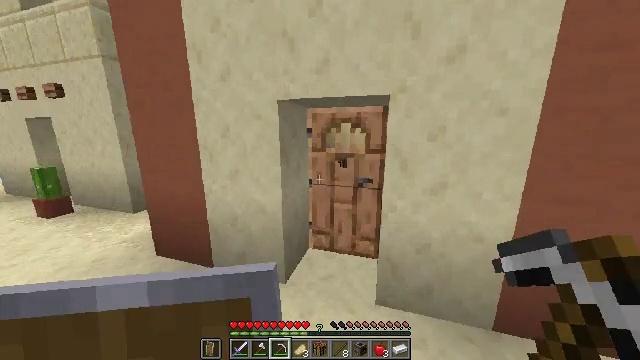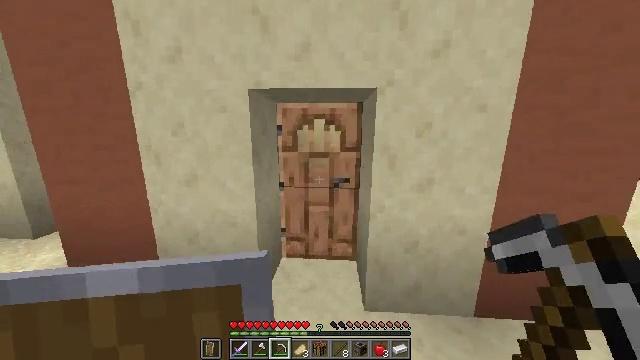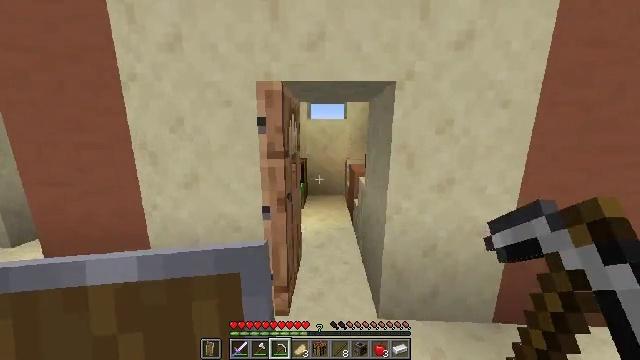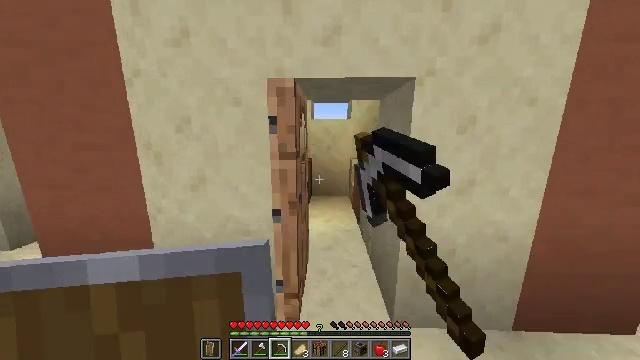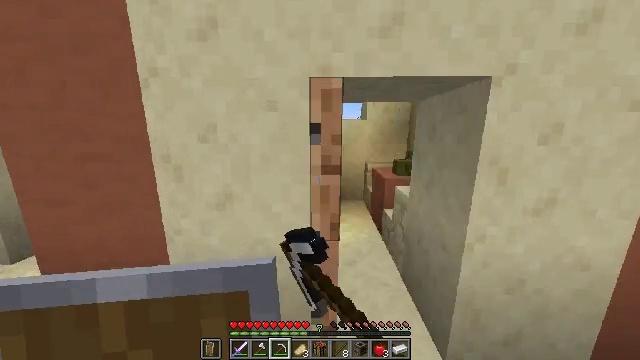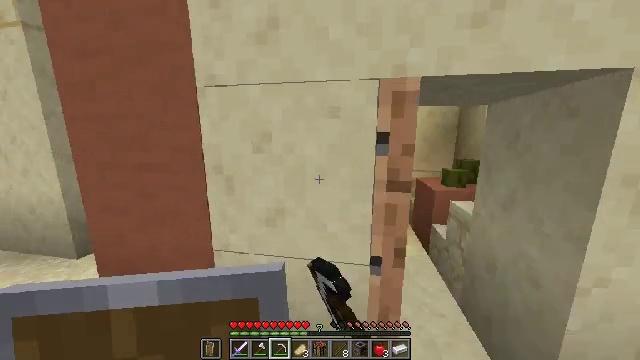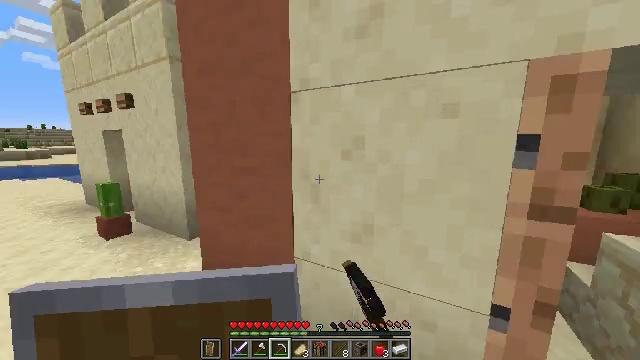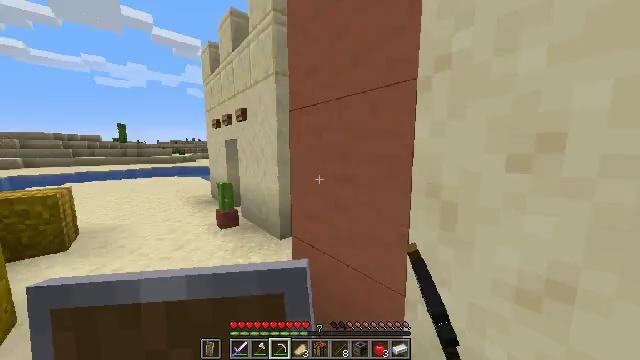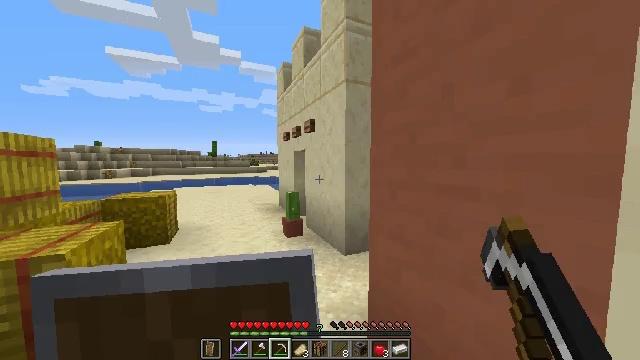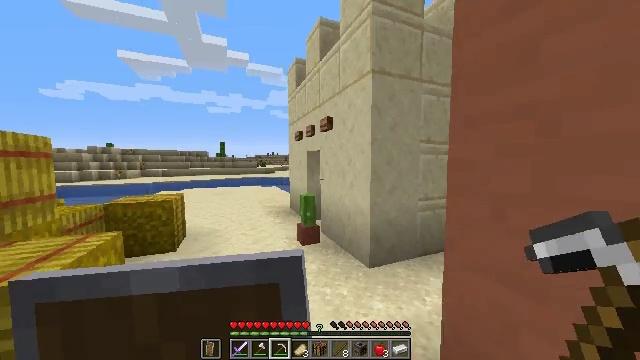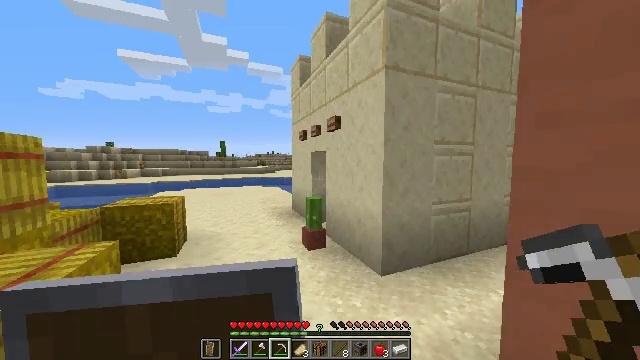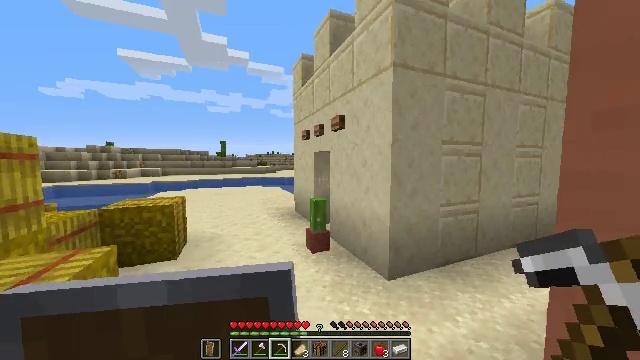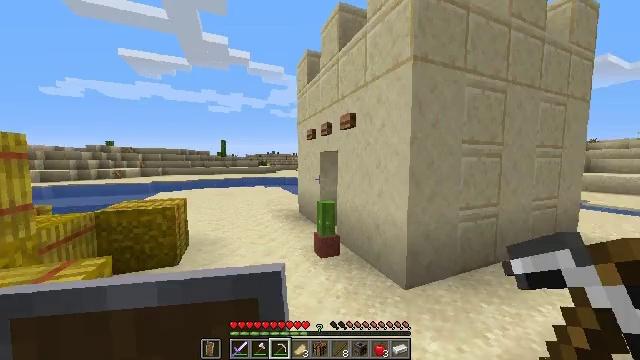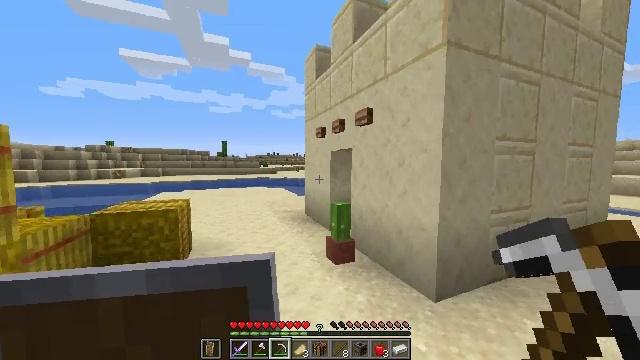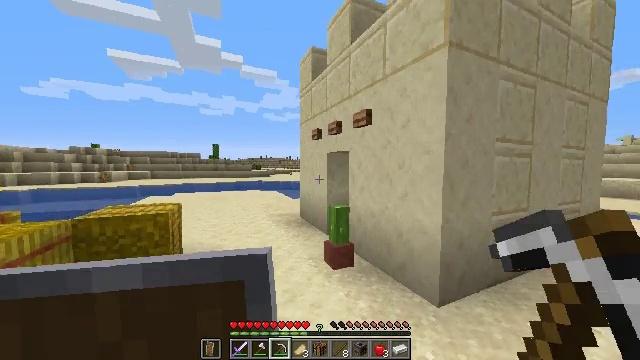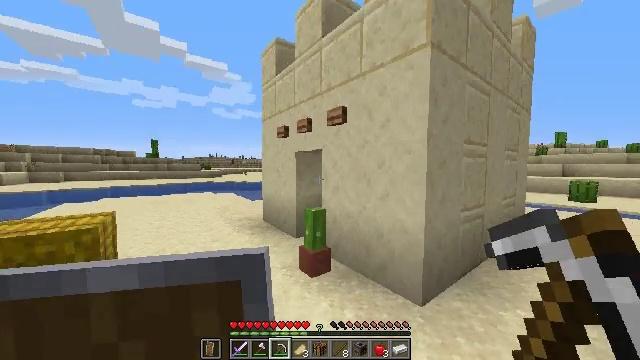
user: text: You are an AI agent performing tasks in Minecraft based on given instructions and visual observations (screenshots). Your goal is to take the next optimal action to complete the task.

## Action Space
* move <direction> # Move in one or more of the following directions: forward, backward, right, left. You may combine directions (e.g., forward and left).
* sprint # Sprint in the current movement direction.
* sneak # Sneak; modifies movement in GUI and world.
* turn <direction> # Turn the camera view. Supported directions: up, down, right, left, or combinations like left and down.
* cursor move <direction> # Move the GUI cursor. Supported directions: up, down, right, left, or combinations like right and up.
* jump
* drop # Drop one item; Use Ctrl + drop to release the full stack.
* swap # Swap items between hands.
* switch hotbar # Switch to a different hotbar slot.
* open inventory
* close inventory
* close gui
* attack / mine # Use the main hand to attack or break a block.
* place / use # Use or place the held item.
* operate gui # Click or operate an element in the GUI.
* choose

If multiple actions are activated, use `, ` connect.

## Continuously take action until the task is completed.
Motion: motion action
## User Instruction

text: Cut down the sugar cane stalks.
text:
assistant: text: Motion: move forward and move left, sprint, turn right
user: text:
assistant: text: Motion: move forward and move left, sprint, turn right, use / place
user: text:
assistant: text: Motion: move forward and move left, sprint, use / place
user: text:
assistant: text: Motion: move forward and move left, sprint, use / place
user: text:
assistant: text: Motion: move forward and move left, sprint, turn left and up
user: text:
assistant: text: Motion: move forward and move left, sprint, turn left and up
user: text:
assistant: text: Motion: move forward and move left, sprint, turn left and up
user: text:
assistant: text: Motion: move forward and move left, sprint, turn left and up
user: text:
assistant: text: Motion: move forward and move left, sprint, turn left
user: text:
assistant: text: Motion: move forward and move left, sprint
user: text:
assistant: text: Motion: move forward and move left, sprint
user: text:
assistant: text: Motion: move forward and move left, sprint
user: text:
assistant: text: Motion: move forward and move left, sprint
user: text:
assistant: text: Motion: move forward and move left, sprint, turn right
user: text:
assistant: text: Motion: move forward and move left, sprint, turn right
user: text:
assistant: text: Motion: move forward and move left, sprint, turn right
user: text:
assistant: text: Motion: move forward, sprint, turn right and down
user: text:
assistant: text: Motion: move forward, sprint, turn right and down
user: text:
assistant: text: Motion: move forward and move right, turn right and down
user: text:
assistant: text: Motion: move forward and move right, sprint, turn right and down
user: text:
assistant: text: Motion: move forward and move right, sprint, turn right
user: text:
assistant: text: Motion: move forward and move right, sprint
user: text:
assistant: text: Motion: move forward and move right, sprint
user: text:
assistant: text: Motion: move forward and move right, sprint, turn left
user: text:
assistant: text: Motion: move forward and move right, sprint, turn left and up
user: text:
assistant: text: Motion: move forward and move right, sprint, turn left and up
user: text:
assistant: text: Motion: move forward and move right, sprint, turn left and up
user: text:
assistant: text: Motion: move forward and move right, sprint, turn left and up
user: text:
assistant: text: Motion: move forward, sprint, turn left and up
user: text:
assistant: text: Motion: move forward, sprint